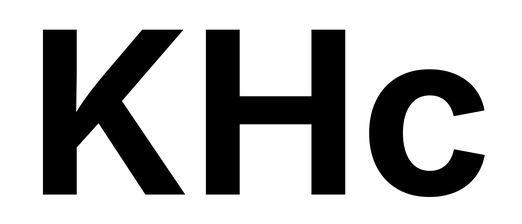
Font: Inter_Bold